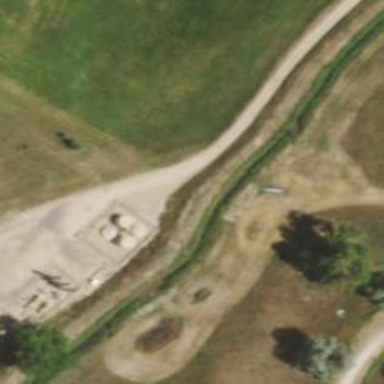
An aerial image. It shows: Storage tank with man-made structure.